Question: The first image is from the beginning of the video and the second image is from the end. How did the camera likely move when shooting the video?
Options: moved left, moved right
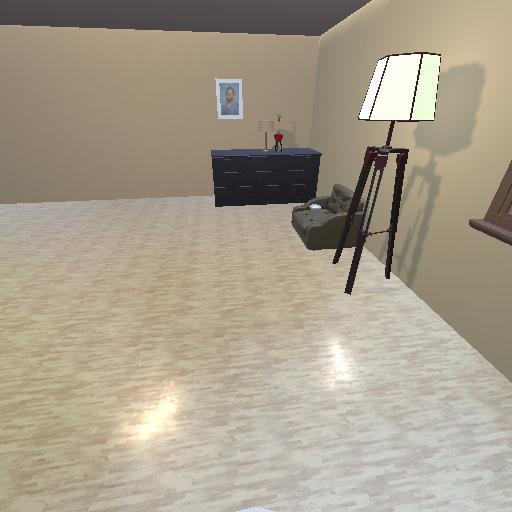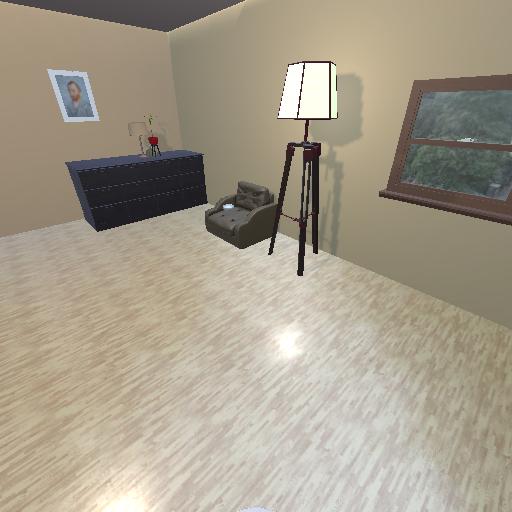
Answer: moved left